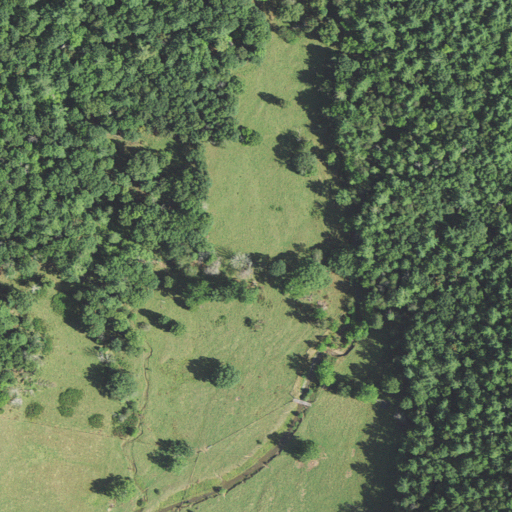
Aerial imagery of valley in Virginia named Alier Hollow containing pasture, deciduous forest, evergreen forest, and mixed forest